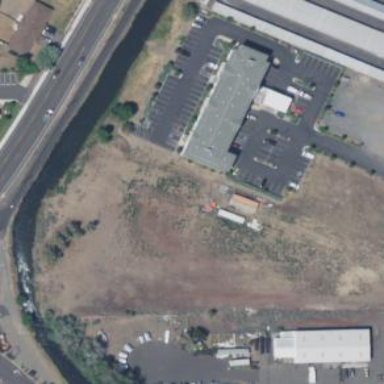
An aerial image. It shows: Building that is motel.